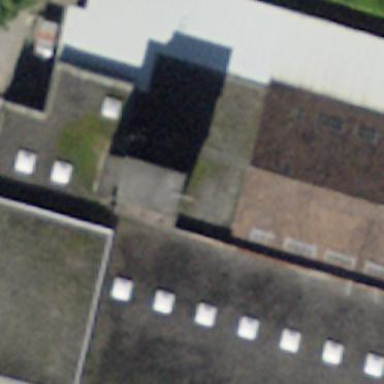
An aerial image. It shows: Industrial building.